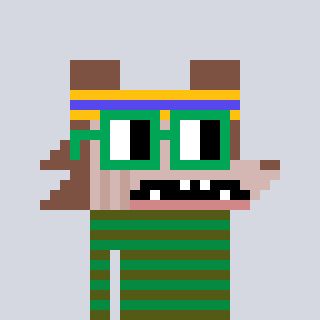
a pixel art character with square green glasses, a werewolf-shaped head and a green-colored body on a cool background